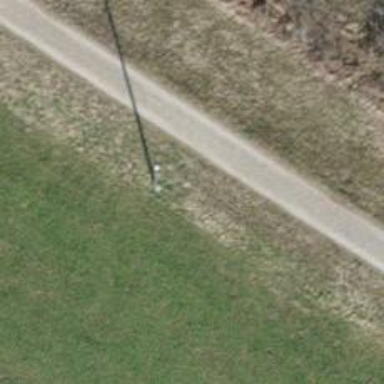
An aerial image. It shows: Minor power line.